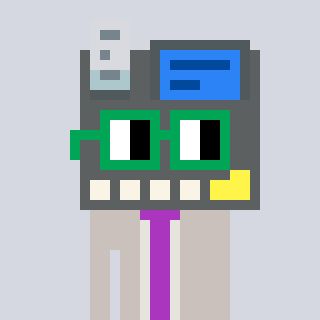
a pixel art character with square green glasses, a cash register-shaped head and a foggrey-colored body on a cool background